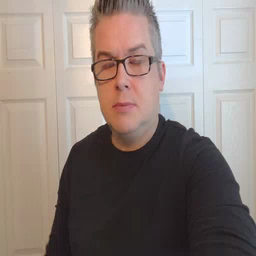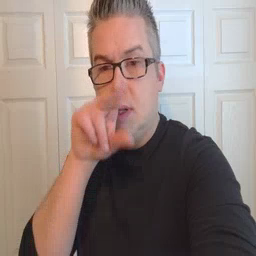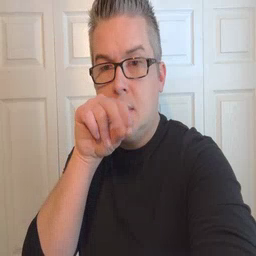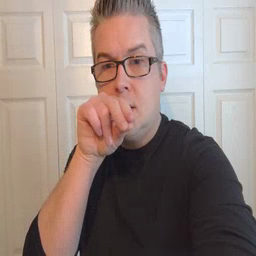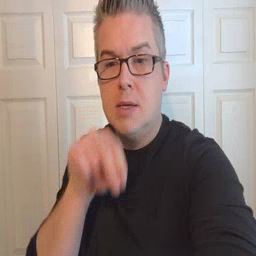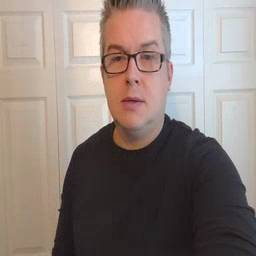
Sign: duck